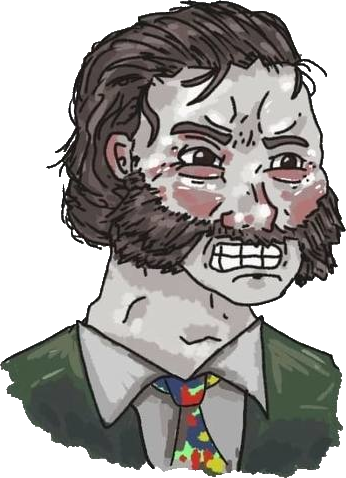
Label: 5_Crying_Wojak